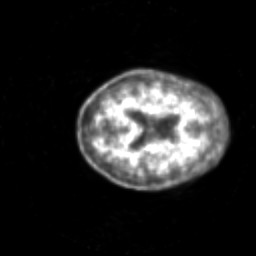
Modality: PET
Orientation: axial
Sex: female
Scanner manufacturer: siemens